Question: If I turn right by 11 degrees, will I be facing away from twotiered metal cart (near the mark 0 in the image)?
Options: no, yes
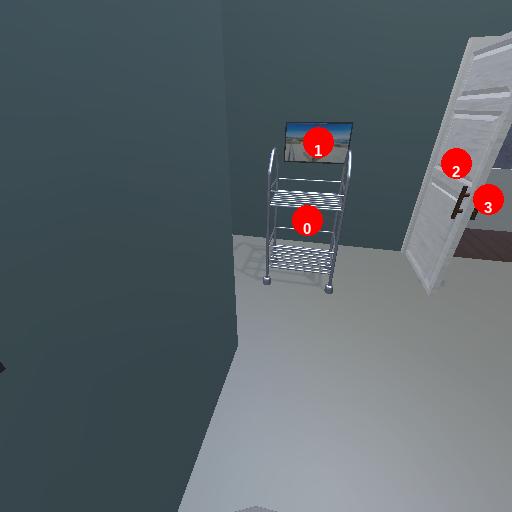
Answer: no